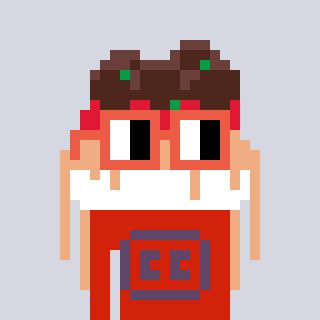
a pixel art character with square orange glasses, a spaghetti-shaped head and a red-colored body on a cool background